Question: The 'image' is an instance of 'UIImage'. The first line executes with no problems, but the second one gives an 'EXC_BAD_ACCESS' error at runtime.
'''
NSLog(@"SCALE: %f", image.scale);
NSLog(@"TEST: %@", NSStringFromCGSize(image.size));
'''
I can view the values of 'size' property in Xcode by mouse-hovering it though.

Can you please help me in understanding what's wrong with it and/or what I might be missing?
Tested on a device and in simulator running iOS 8.
UPD: This is how I'm creating the image:
'''
ALAssetRepresentation *rep = [asset defaultRepresentation];
CGFloat scale = 1.0f;
CGImageRef imageRef = [rep fullResolutionImage];
UIImage *image = [UIImage imageWithCGImage:imageRef scale:scale orientation:(UIImageOrientation)rep.orientation];
CGImageRelease(imageRef);
'''
I just tried to delete the last line 'CGImageRelease(imageRef);' and it seem to be fixed the problem. But I do need to release the 'CGImageRef', since I'm loading very large photos inside a loop and that takes a lot of memory.
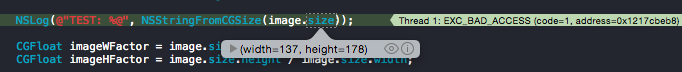
Answer: So, I figured it out. The problem was that I released a CGImageRef that I didn't own.
'''
CGImageRef imageRef = [rep fullResolutionImage];
'''
If you get a 'CGImageRef' by calling 'fullResolutionImage', you don't own it. Therefore, you don't need to release it yourself neither.
'''
CGImageRelease(imageRef);
'''
Removing the last line fixed the problem for me.